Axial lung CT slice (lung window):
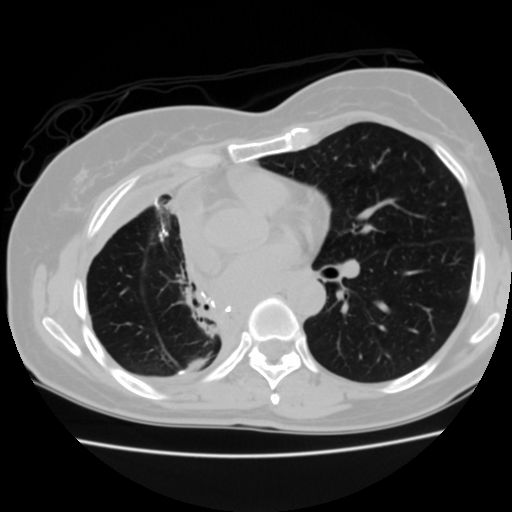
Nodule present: no